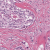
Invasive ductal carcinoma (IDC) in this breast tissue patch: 1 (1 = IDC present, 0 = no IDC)